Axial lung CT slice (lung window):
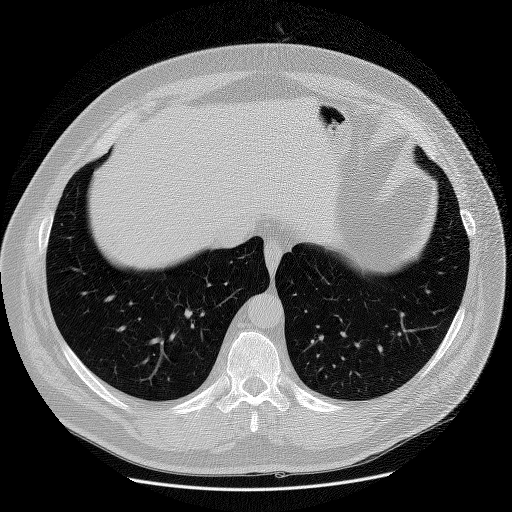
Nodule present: no